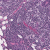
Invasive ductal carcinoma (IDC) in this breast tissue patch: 0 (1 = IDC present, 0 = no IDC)